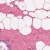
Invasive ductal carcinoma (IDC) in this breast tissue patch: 0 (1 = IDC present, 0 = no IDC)